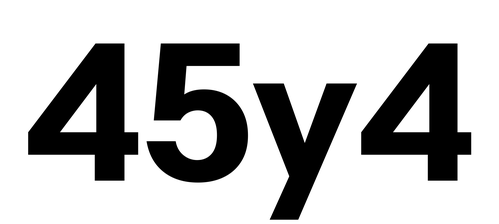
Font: InstrumentSans_Bold